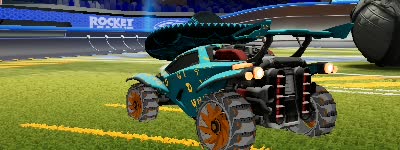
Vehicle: octane